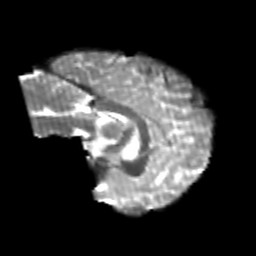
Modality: T2w
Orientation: sagittal
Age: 20
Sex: male
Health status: healthy
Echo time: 0.074 s